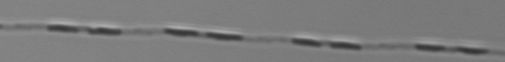
Label: Pseudo-nitzschia